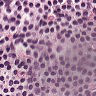
Metastatic tissue present: no